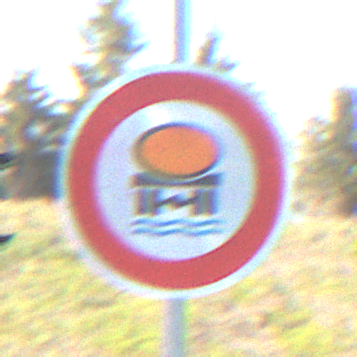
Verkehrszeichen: VerbotFahrzeugeWassergefaehrdenderLadung
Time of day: MorningAfternoon
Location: Outdoor (Nature)
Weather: PartlyCloudy
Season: NotSpecified
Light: Natural